Field crop: tomato
Growth stage: 1
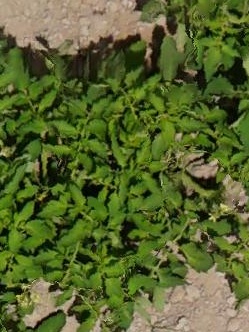
Species: tomato